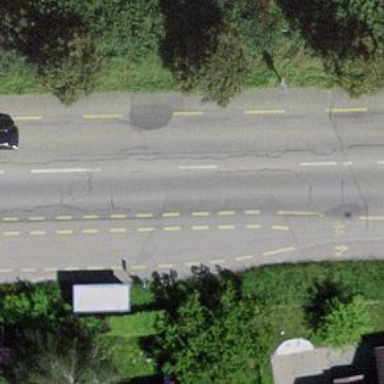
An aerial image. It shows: Public transport stop position.